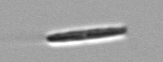
Label: pennate